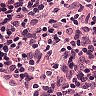
Metastatic tissue present: no